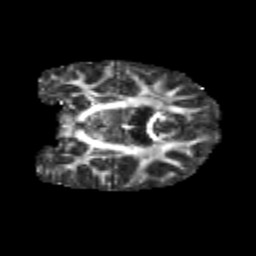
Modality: FA
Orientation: coronal
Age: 10
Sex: male
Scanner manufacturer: siemens
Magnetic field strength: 3 T
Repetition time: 3.8 s
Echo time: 0.07 s